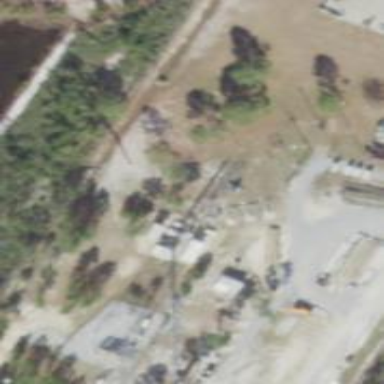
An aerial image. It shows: Communication mast tower.